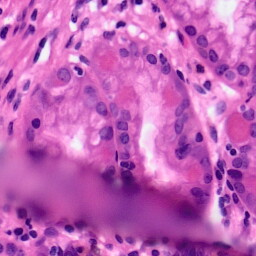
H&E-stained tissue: Pancreatic